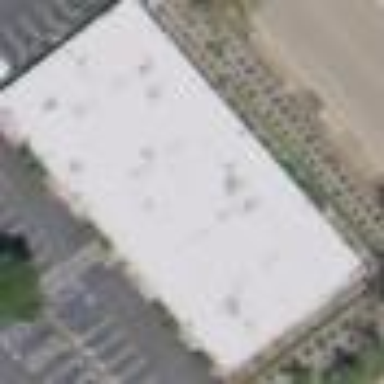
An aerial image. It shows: Industrial building.